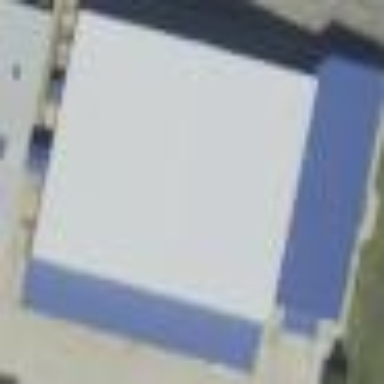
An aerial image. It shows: Hangar building at the airport.